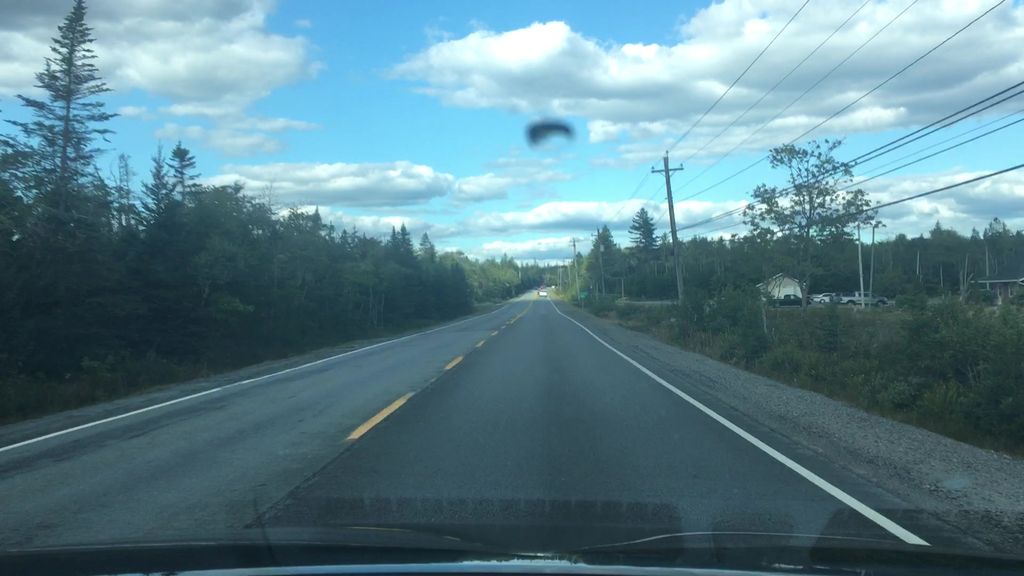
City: halifax